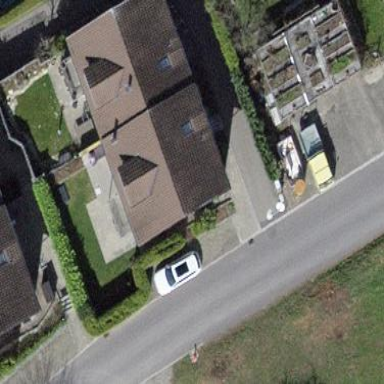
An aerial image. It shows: Gabled roof house.